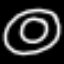
Label: donut